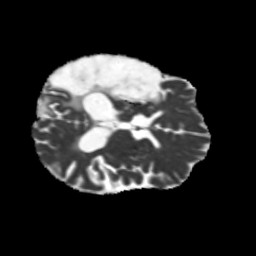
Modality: MD
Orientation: axial
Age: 51
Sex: male
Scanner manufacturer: siemens
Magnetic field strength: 3 T
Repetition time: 5.25 s
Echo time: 0.08 s